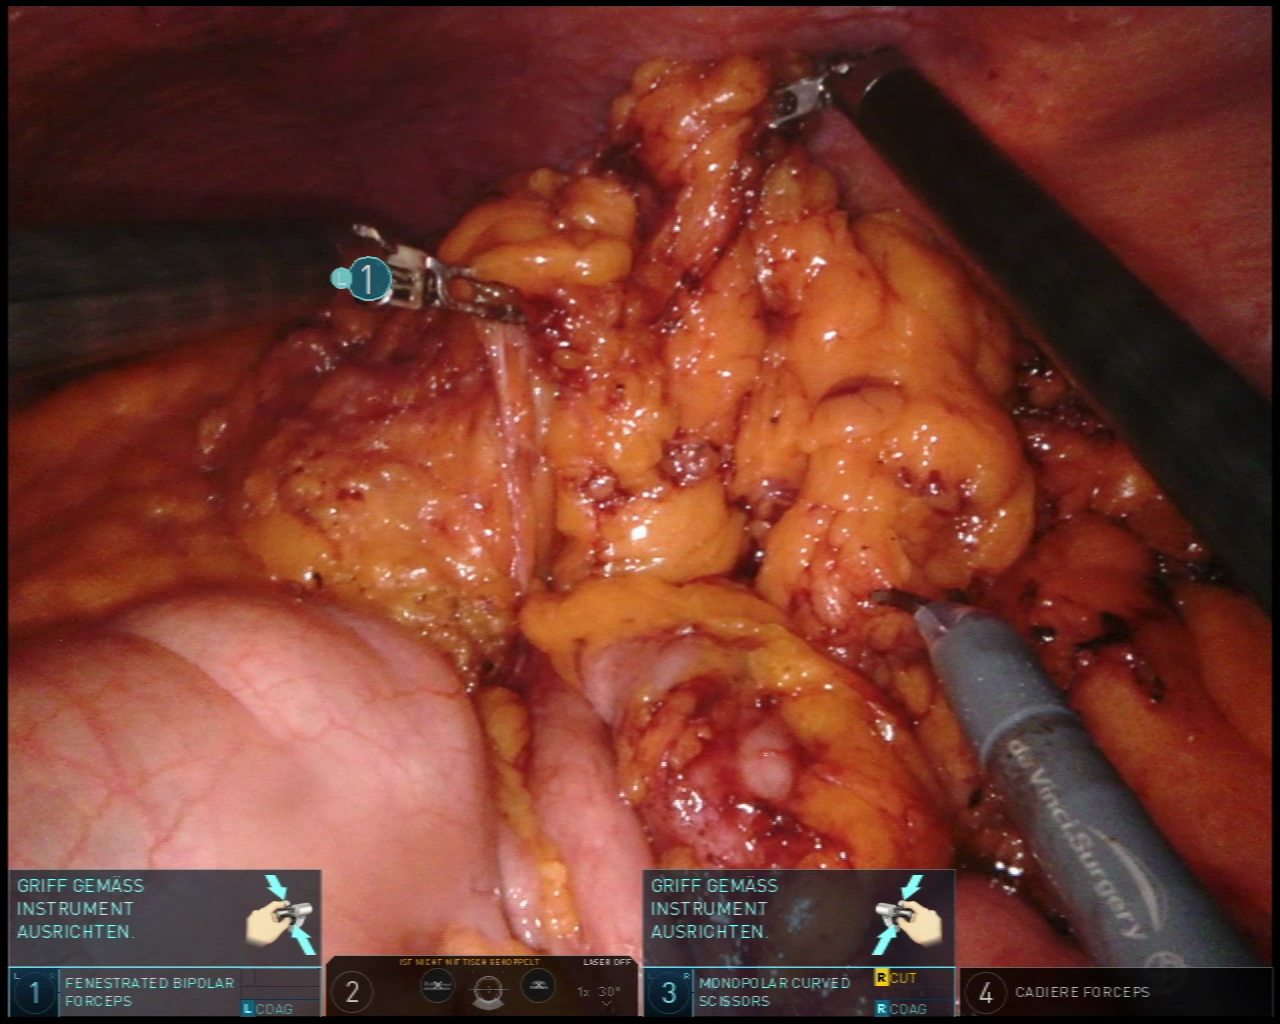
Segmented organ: abdominal_wall
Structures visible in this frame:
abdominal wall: yes
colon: yes
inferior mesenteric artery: no
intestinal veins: no
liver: no
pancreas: no
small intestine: no
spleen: no
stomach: no
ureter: no
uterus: no
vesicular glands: no